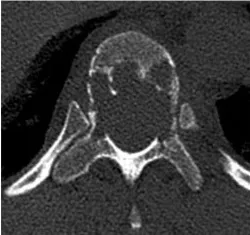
Computed tomography (CT) of the thoracic spine. C. Axial CT image of T10 depicting destruction of the rear edge without spinal obstruction.
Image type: radiology (ct)